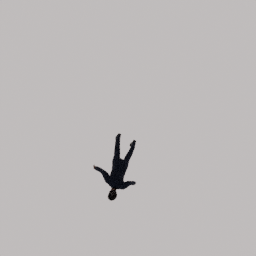
Label: people